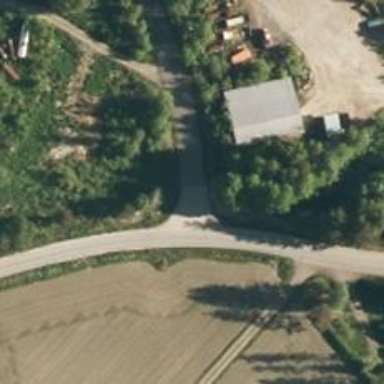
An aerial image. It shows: Road with "give way" sign.